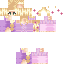
A female female skin with pale skin, wearing blonde crown dressed in a purple robe top and red pants, featuring a closed mouth.